Interaction volume radius: 5 \u00c5
Interaction volume height: 25 \u00c5
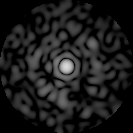
Disorder parameter: 0.799